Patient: sex M, age 24
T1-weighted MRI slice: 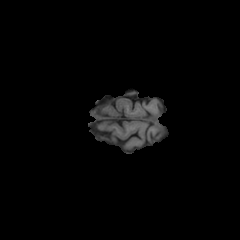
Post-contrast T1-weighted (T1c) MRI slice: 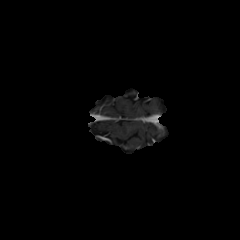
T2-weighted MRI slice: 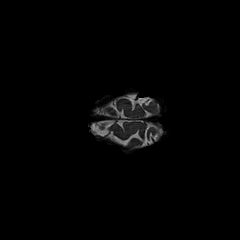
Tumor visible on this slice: no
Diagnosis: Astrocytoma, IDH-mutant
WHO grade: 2